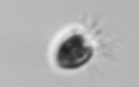
Label: Balanion